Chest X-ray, PA view. Patient: 69 years old, sex F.
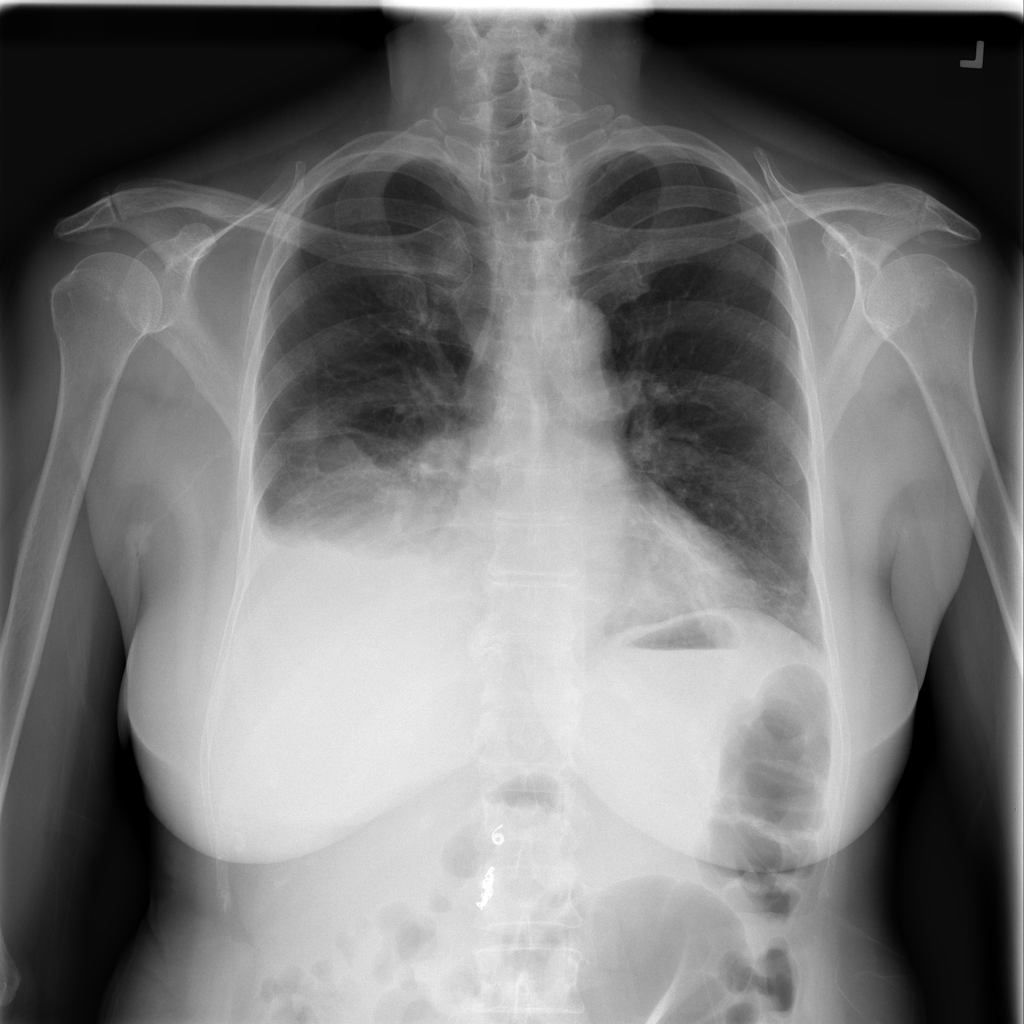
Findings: Atelectasis, Effusion, Infiltration